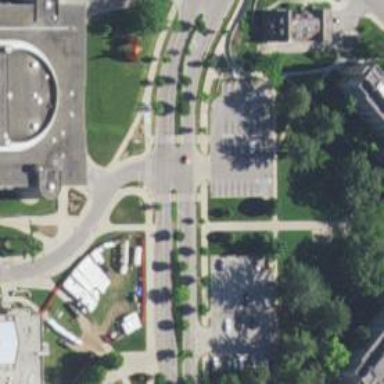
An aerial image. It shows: Marked crossing with pedestrian island.